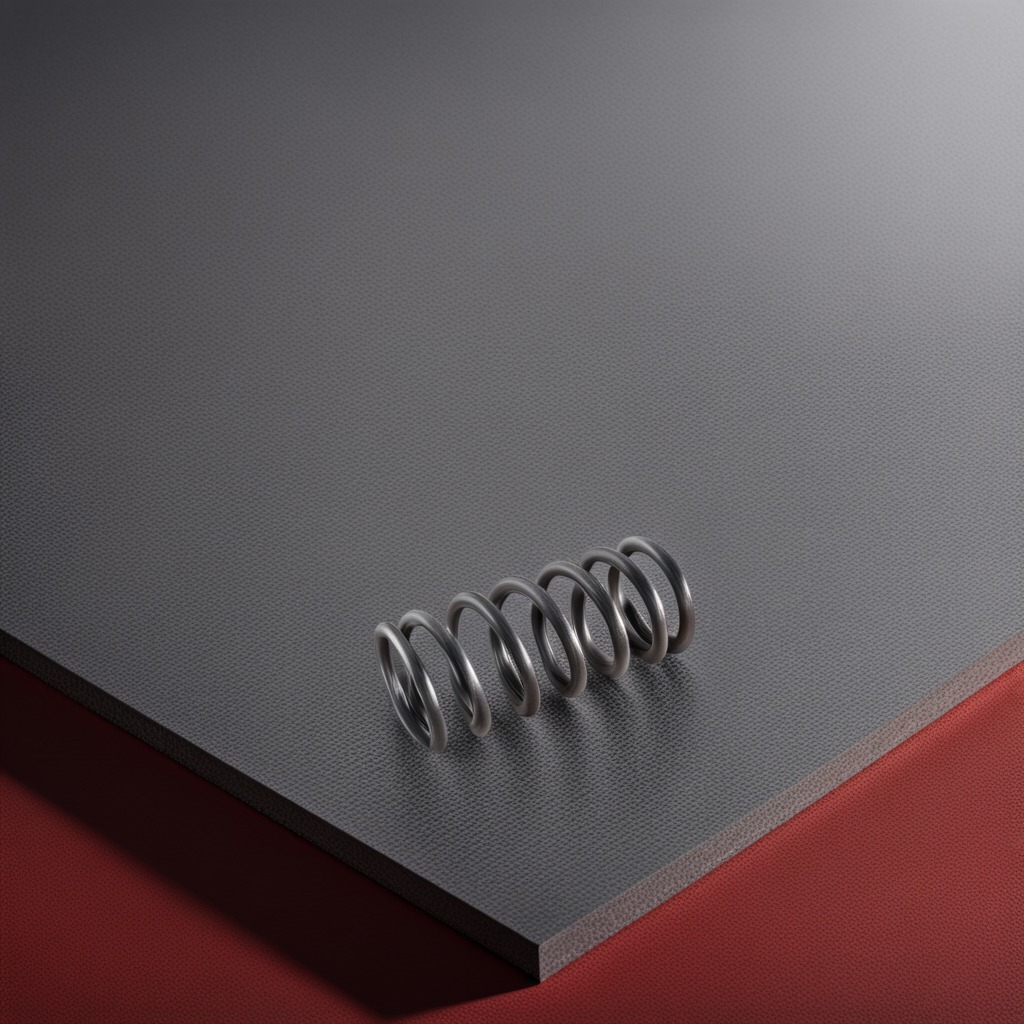
A coiled metal spring lies on the tabletop.